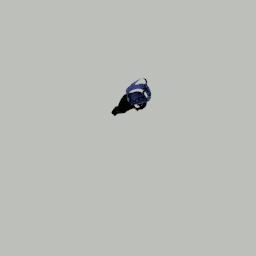
Label: people